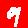
Digit: 9